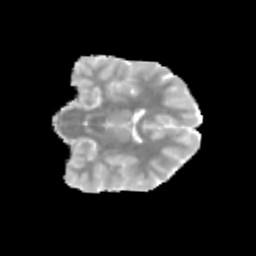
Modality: MD
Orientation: coronal
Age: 13
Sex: male
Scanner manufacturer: siemens
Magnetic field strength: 3 T
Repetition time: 3.8 s
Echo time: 0.07 s